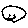
Label: smiley face